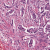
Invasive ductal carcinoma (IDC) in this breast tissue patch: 1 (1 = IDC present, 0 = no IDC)